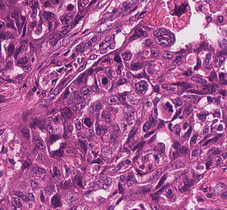
Tumor epithelial tissue: yes
Tumor-associated stroma tissue: yes
Normal tissue: no